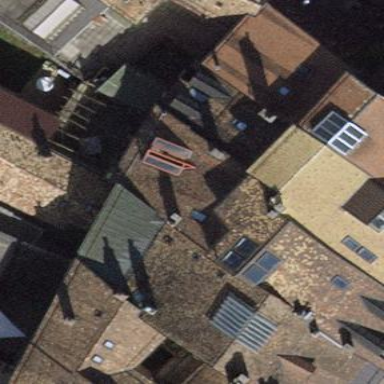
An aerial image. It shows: Gabled roof made of roof tiles across building with apartments.